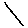
Label: line